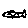
Label: fish